Question: I'm trying to create waterfall chart with some values and everything is working fine except the positions of bar.
As per the requirements banking solutions bar should show above the ATM services. Unfortunately, I'm not sure how to do this because I'm getting dynamic chart.
I'm, completely new with this and any help will be appreciated. Thanks

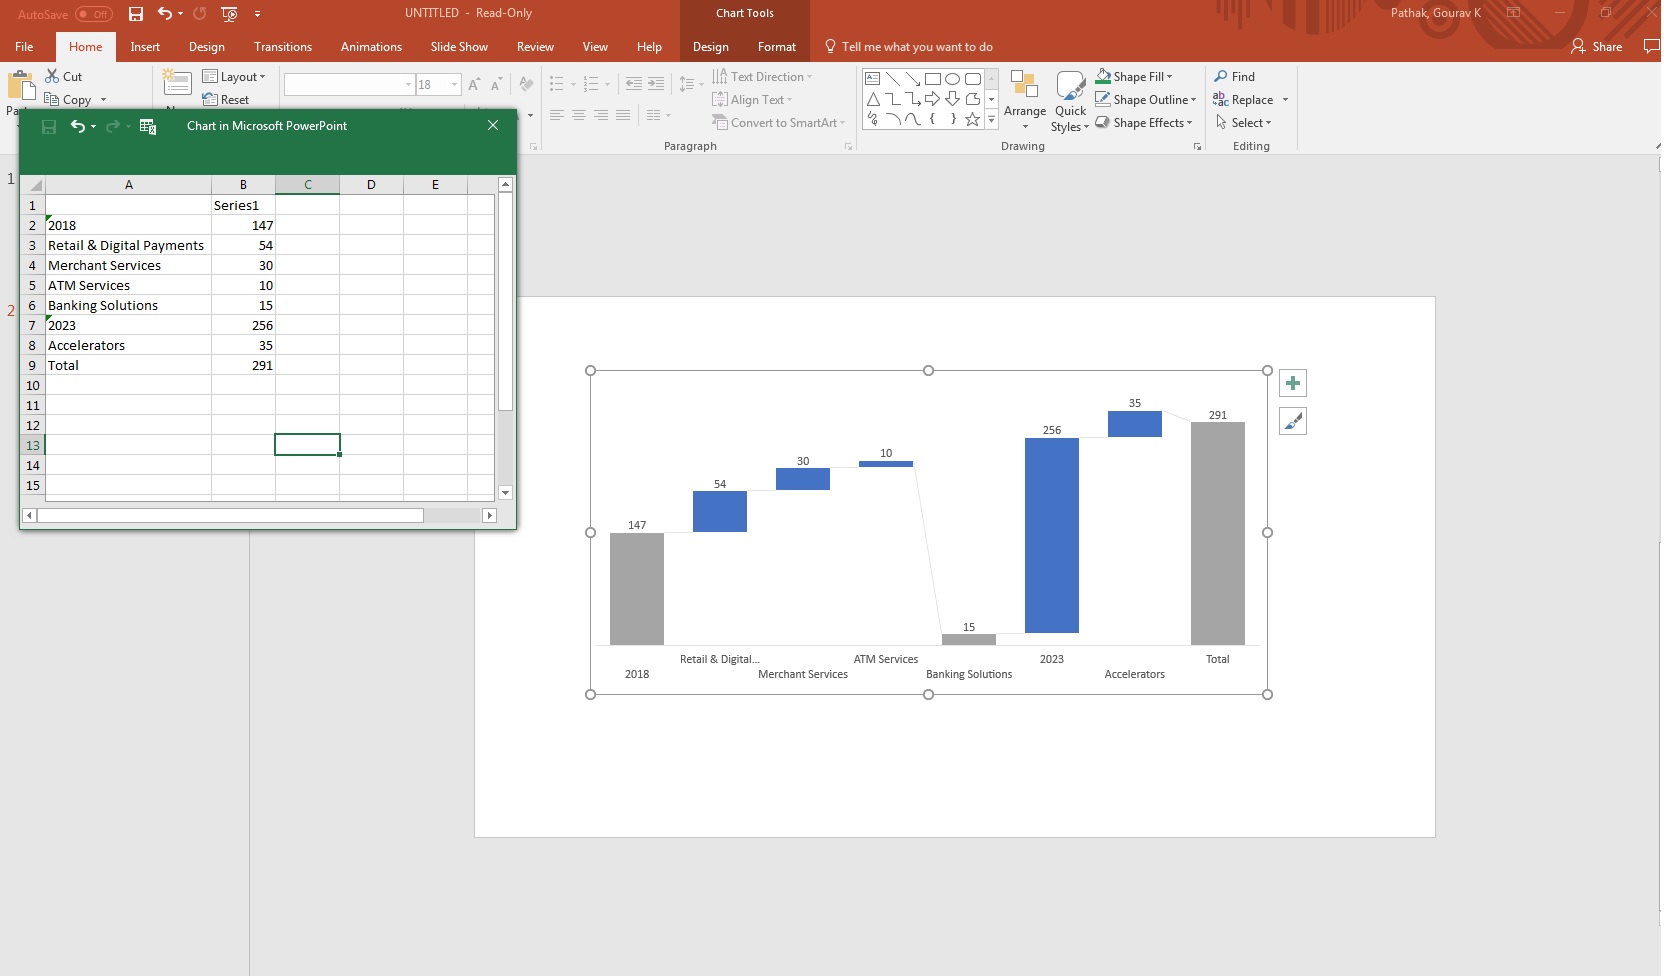
Answer: It is the column total that you need to check.
Double-click a data point to open the Format Data Point task pane, and check the Set as total box.
Please view the image -
<URL>